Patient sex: M
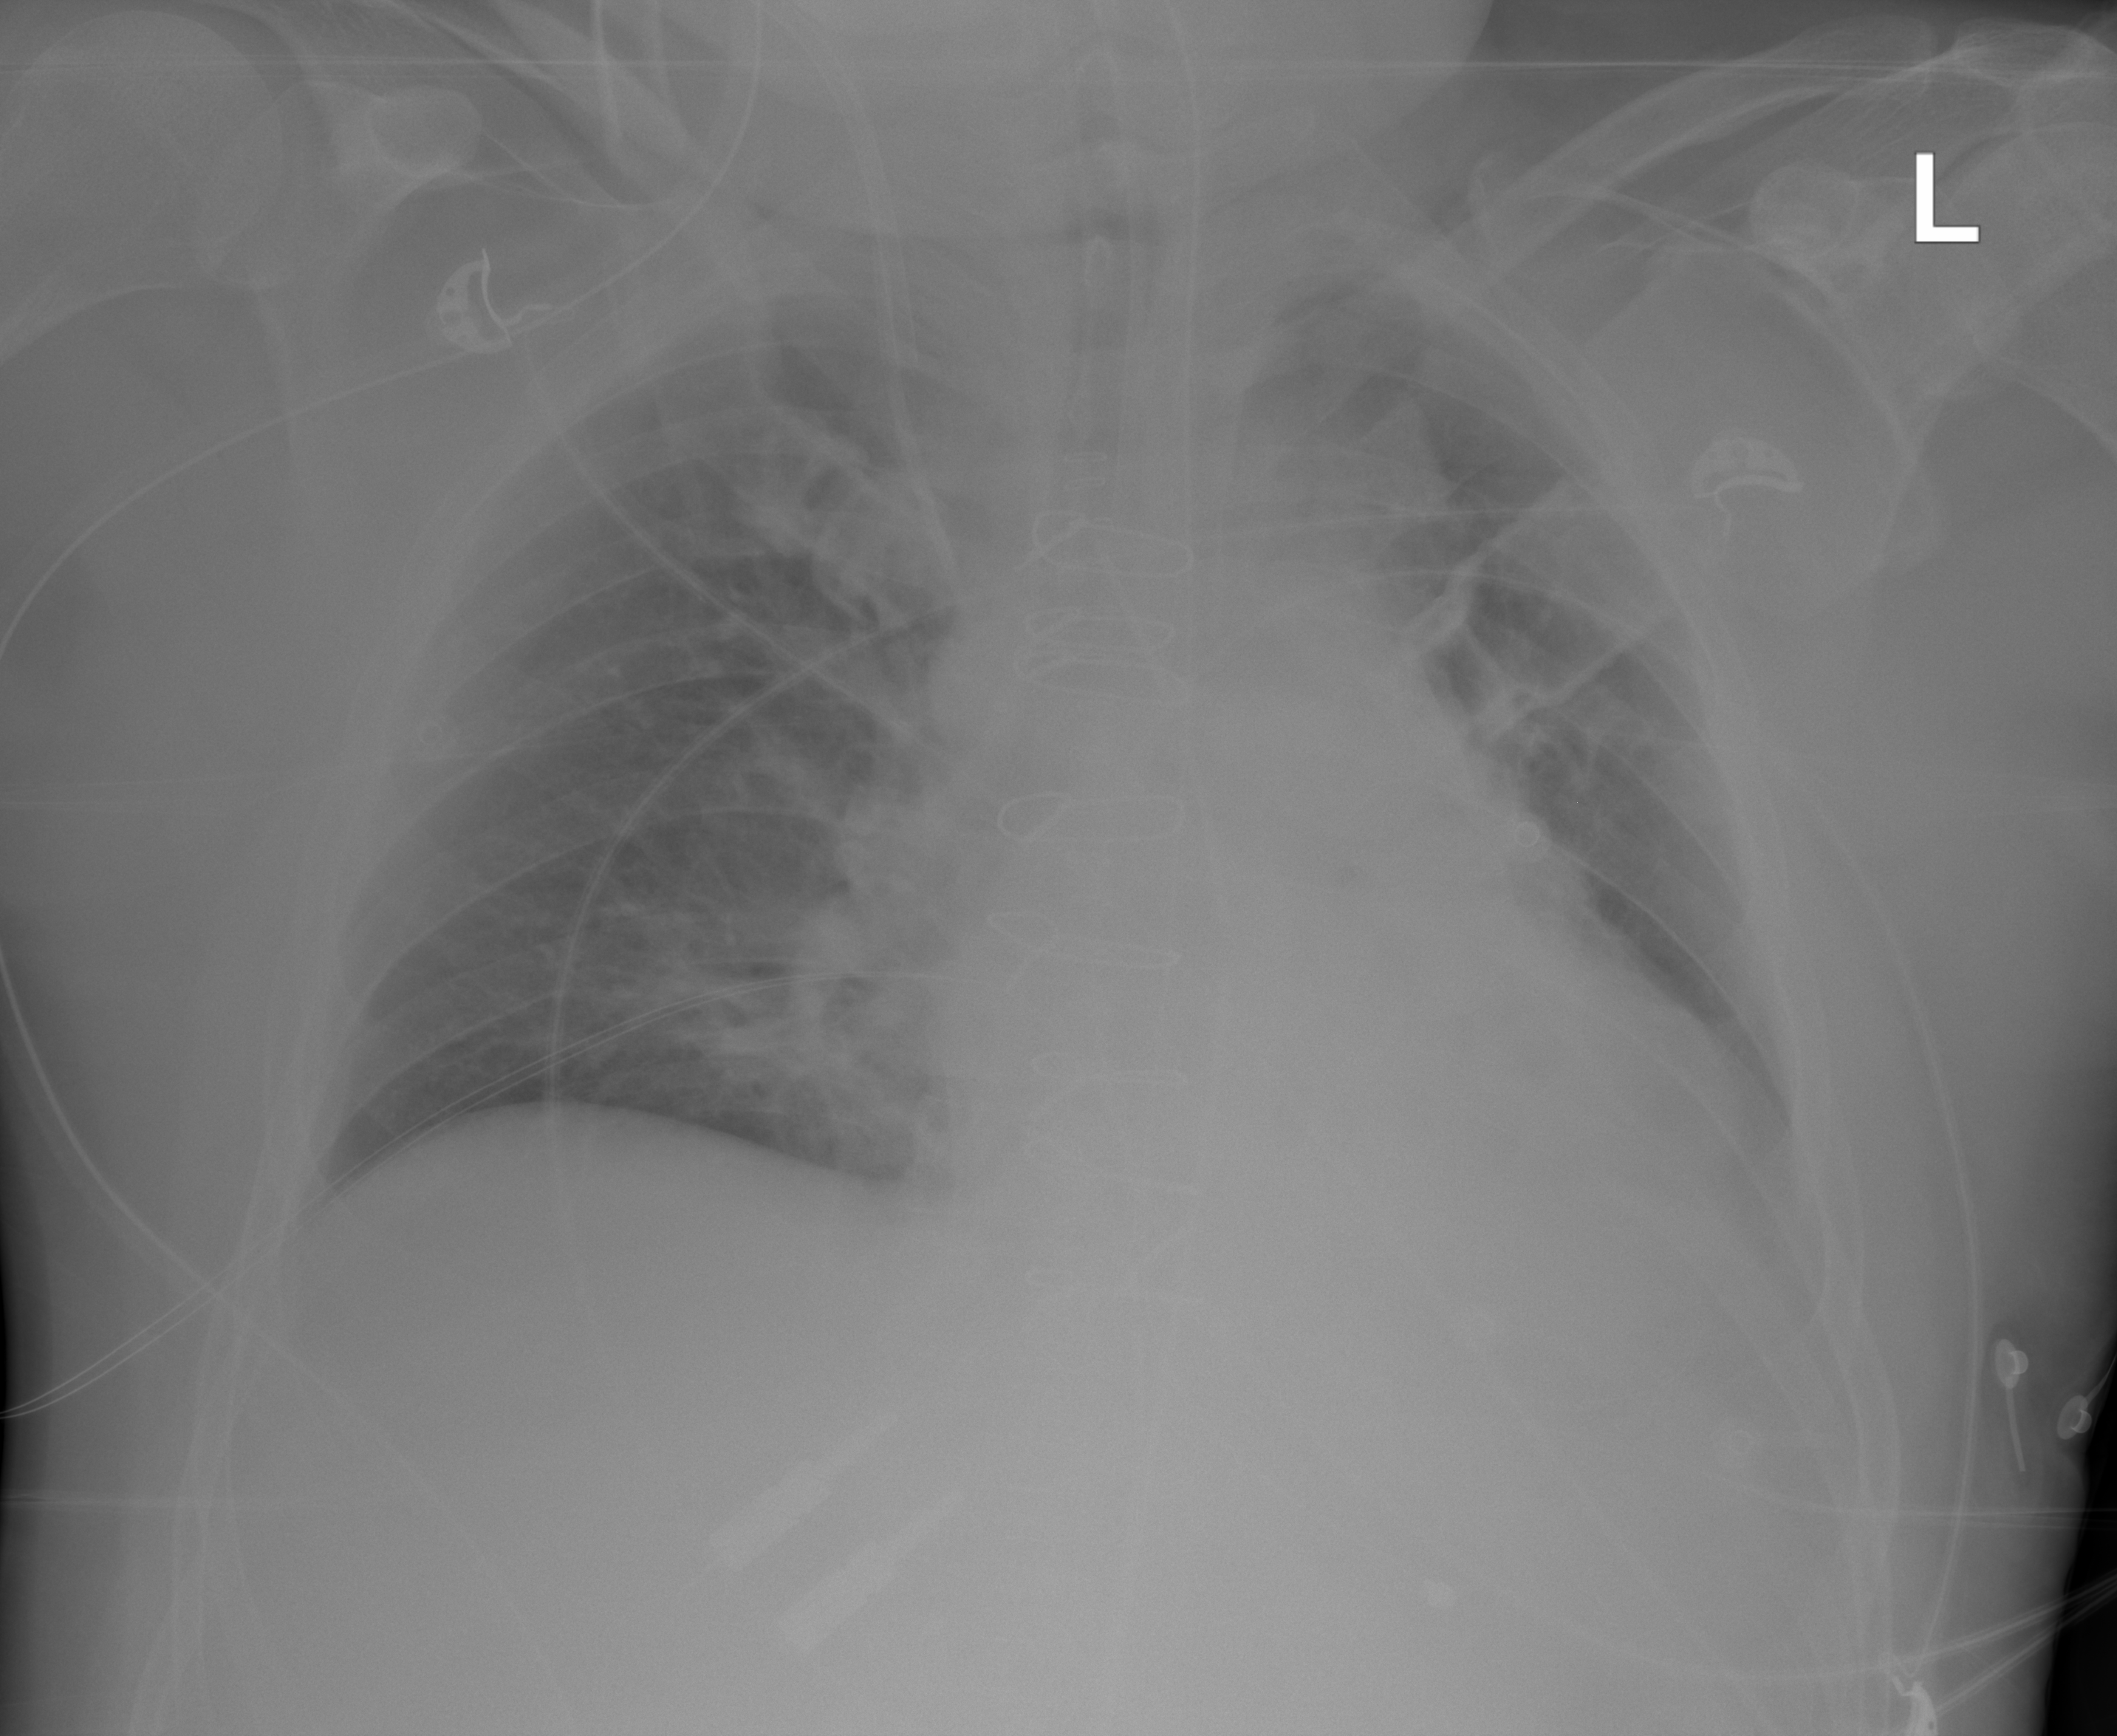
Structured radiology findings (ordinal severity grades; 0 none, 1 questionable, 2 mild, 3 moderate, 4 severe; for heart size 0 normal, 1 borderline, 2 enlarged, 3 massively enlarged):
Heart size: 2
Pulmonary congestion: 3
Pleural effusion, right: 0
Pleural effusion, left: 2
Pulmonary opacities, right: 2
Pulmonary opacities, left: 2
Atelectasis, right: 0
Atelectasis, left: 2